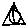
Label: triangle